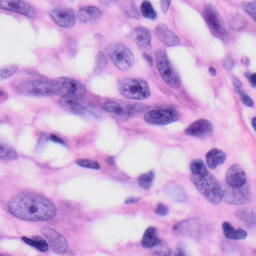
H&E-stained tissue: Skin